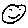
Label: smiley face